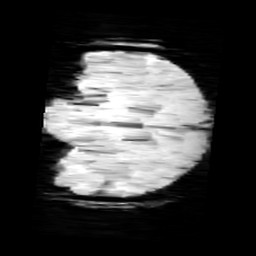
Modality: minIP
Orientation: coronal
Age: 12
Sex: male
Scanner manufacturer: siemens
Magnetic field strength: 3 T
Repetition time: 0.027 s
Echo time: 0.02 s